Question: How do I overlay widgets in Qt?
I want to create some widgets and place them out-of-layout, but rather tweak their size and position when some other widget's geometry is changed.
Something like the buttons on the screenshot:

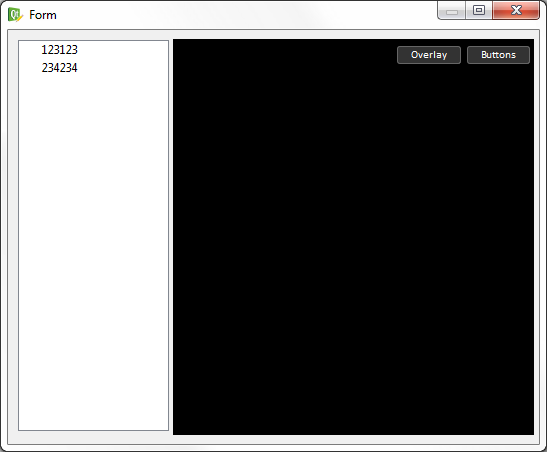
Answer: You just need to create your QPushButton (or any QWidget), indicate its parent QWidget and then display it.
Don't add it to the parent layout else you will not be able to move it as you want.
Don't forget to indicate its parent else it will be displayed as independant QWidget.
In these conditions your QPushButton will be considered as child of the QWidget but not member of the parent's layout. So it will be a "floating" child and you must manage it's behaviour when resizing parent's QWidget.
If you want a unified behaviour for all overlay buttons, you should subclass <URL> and redefine members bahaviour.